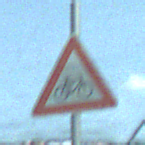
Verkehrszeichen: RadverkehrLinks
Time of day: MorningAfternoon
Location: Roofed (Special)
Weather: PartlyCloudy
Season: NotSpecified
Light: Natural